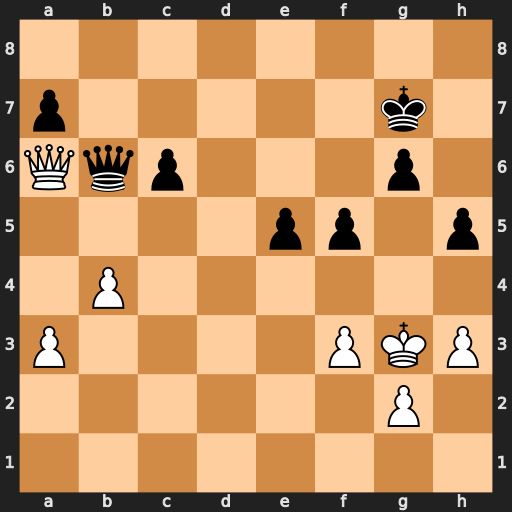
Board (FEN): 8/p5k1/Qqp3p1/4pp1p/1P6/P4PKP/6P1/8
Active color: w
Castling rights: -
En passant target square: -
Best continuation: Qxb6 axb6 a4 Kf6 a5 bxa5 bxa5